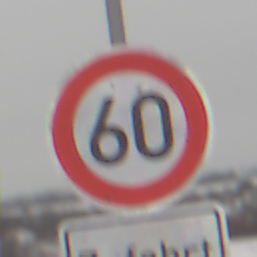
Verkehrszeichen: Geschwindigkeit60
Zusatzzeichen unten: HinweiseAufGefahrenDurchVerbaleAngabe11
Umgebung: Outdoor, Nature
Tageszeit: MorningAfternoon
Wetter: Overcast
Licht: Natural
Jahreszeit: Winter
Kontrast: LowContrast